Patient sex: F
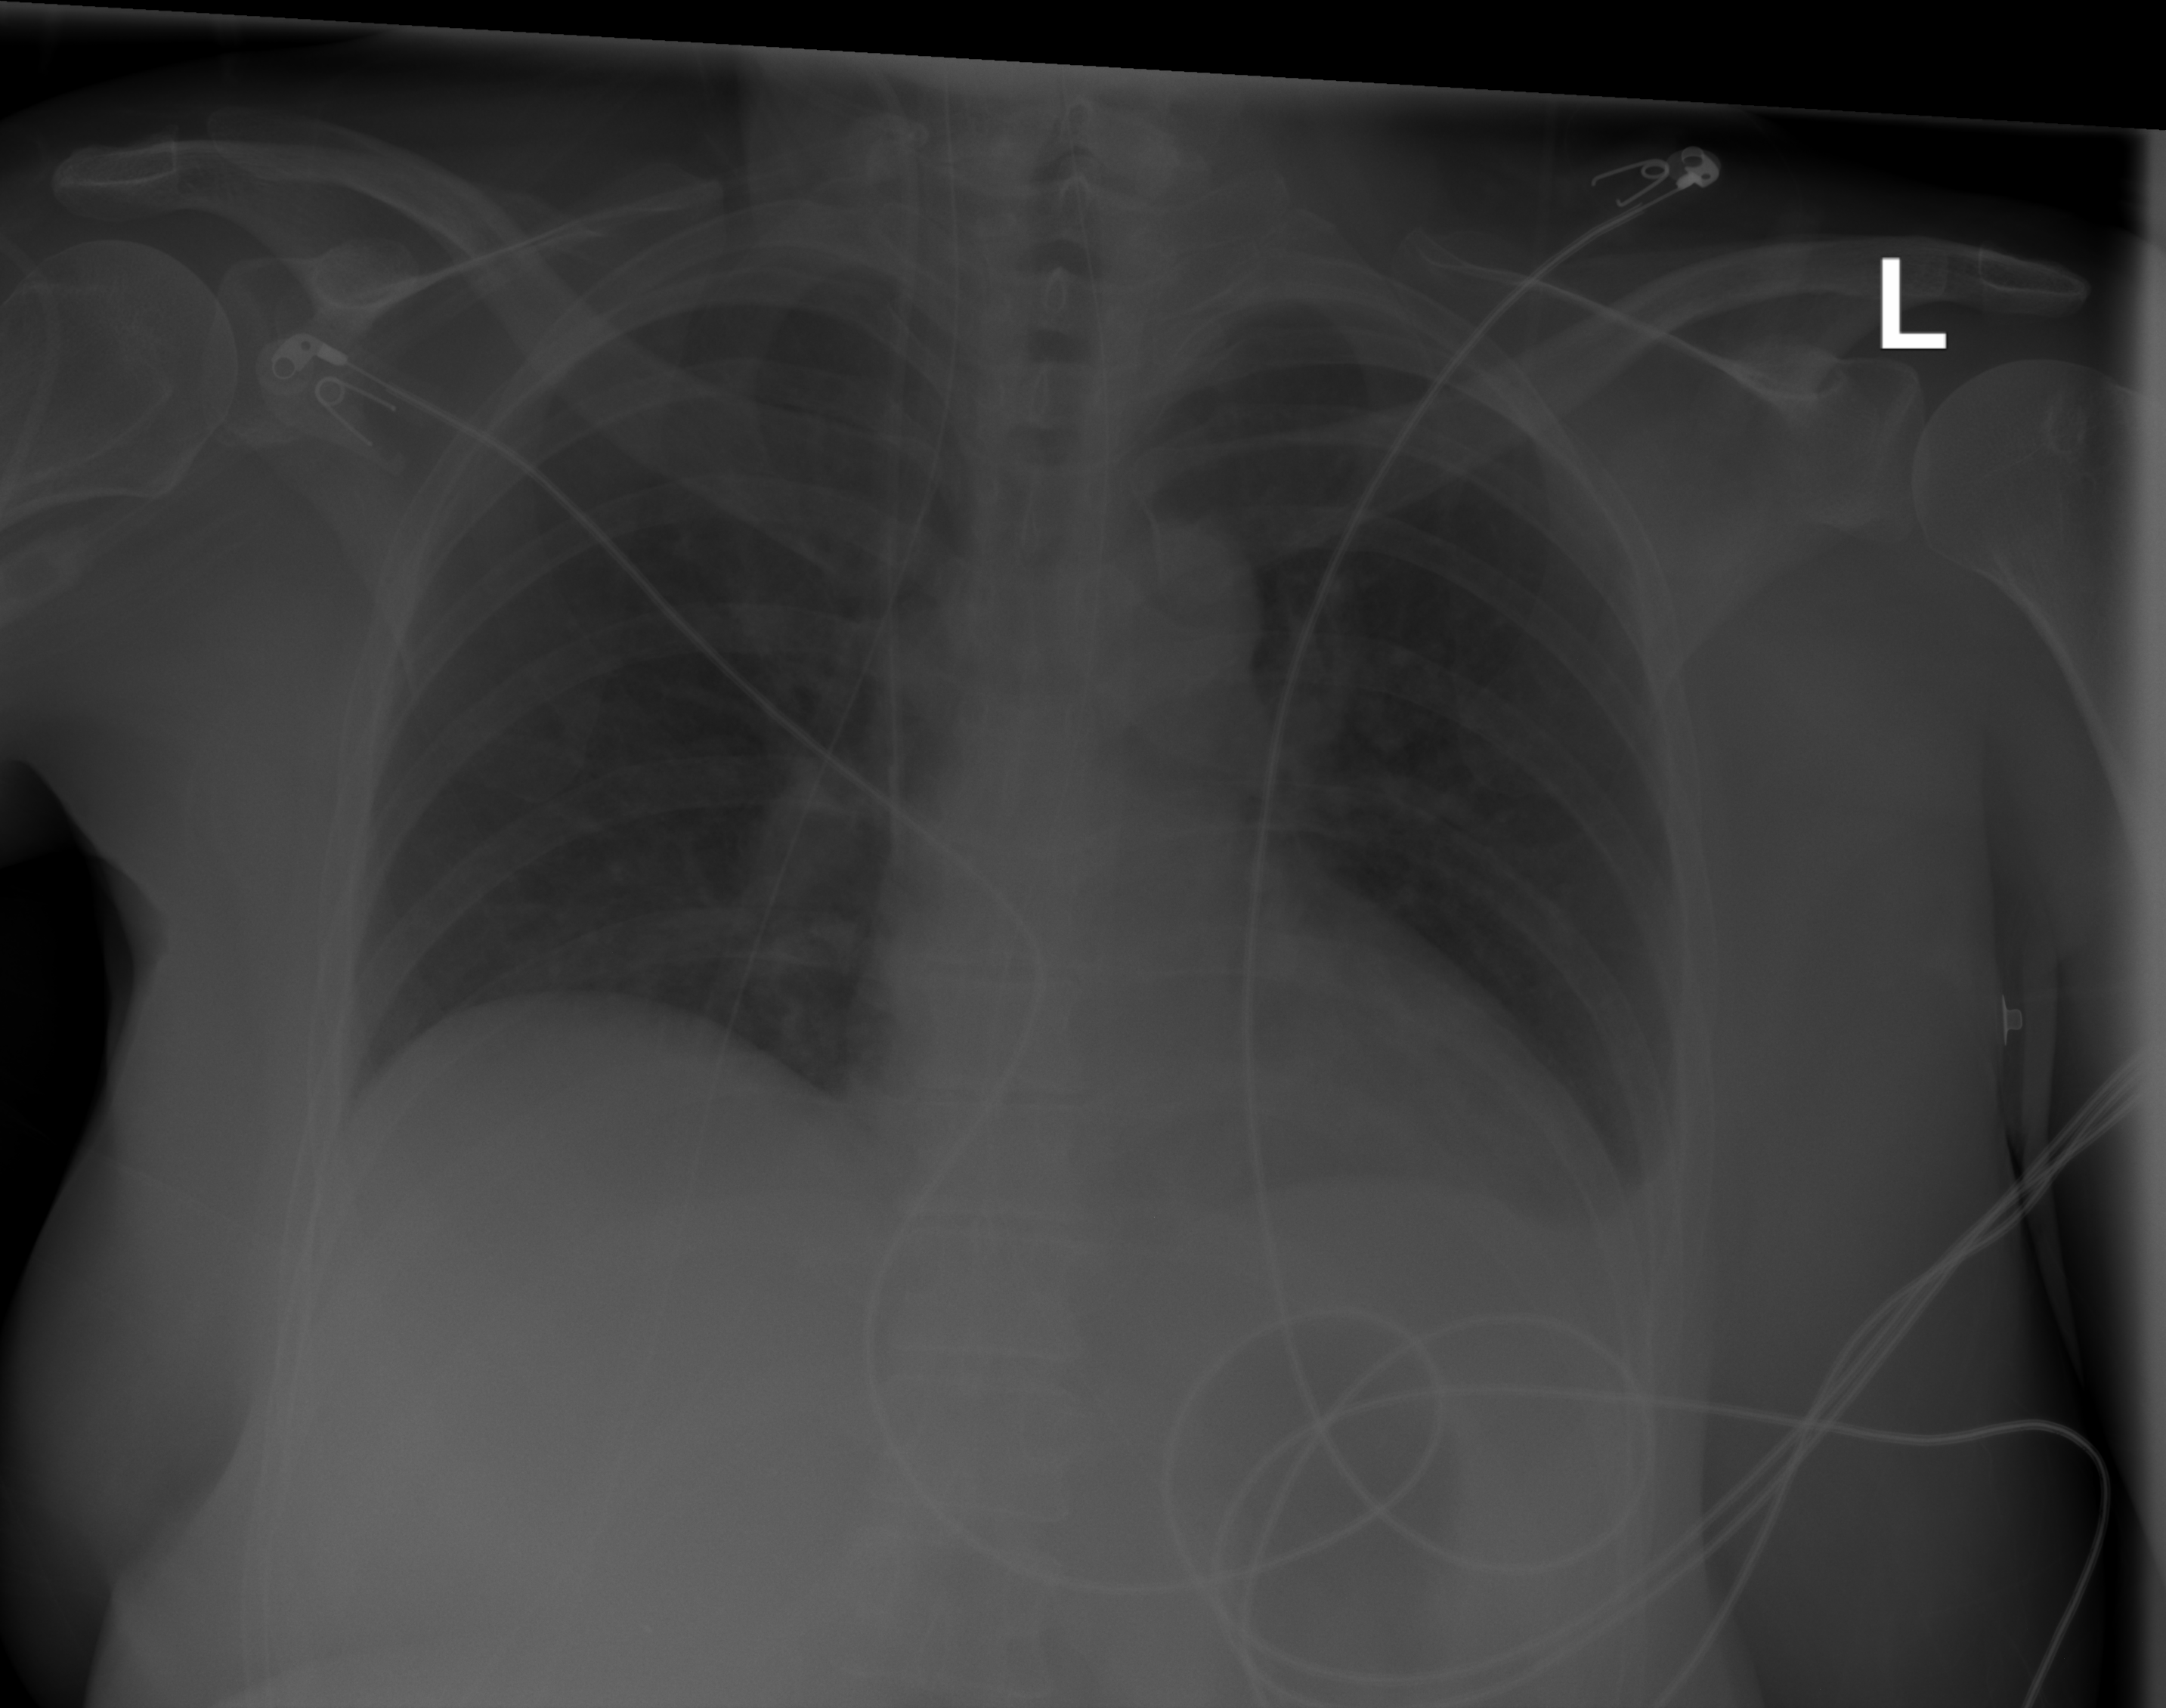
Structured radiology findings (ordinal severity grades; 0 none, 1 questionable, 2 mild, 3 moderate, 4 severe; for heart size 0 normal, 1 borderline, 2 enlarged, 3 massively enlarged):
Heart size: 0
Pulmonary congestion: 0
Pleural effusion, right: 0
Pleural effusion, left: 2
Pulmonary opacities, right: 0
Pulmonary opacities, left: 0
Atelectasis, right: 0
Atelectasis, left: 0